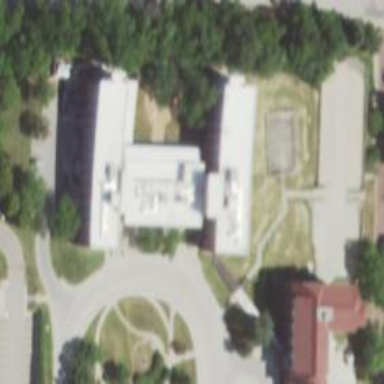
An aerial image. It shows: Dormitory building.